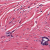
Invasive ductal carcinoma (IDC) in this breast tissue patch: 0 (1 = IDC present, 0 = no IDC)